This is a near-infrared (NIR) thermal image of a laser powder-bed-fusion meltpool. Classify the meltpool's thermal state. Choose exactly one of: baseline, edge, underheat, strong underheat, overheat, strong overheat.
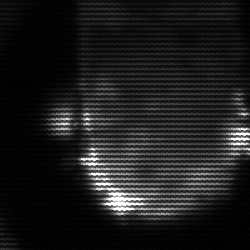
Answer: baseline